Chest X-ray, AP view. Patient: 21 years old, sex M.
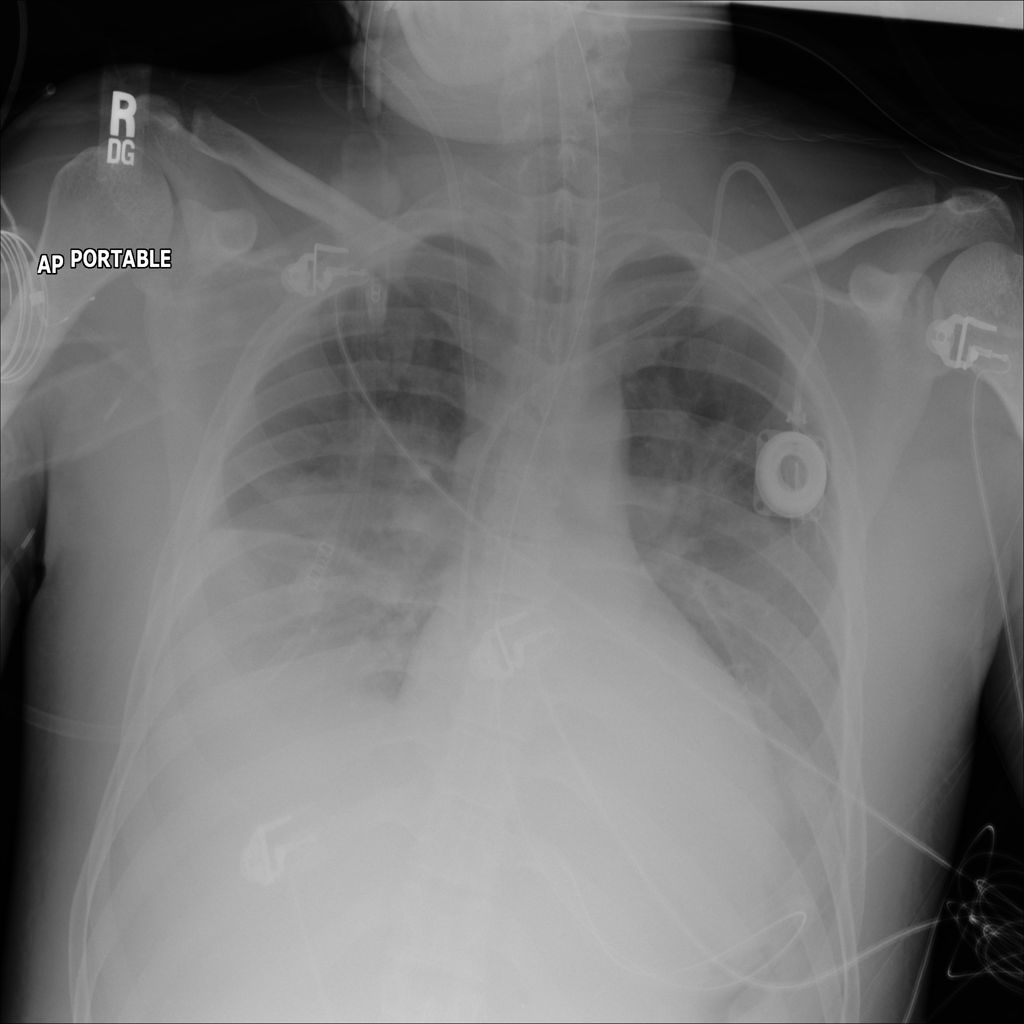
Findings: Edema, Effusion